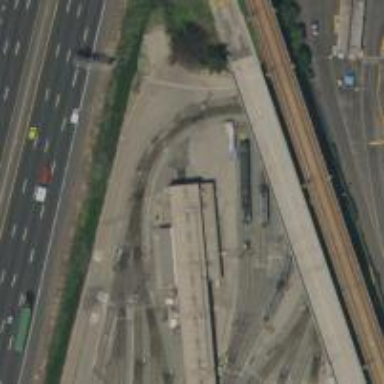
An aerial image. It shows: Light rail yard with electrified contact lines.